Question: I am making simple graph control in 'wpf'. And I can't explain nor fix performance problem: it's too slow compared to winforms. Perhaps I am doing something wrong.
I prepare demo to demonstrate the problem.
Here is test control:
'''
public class Graph : FrameworkElement
{
private Point _mouse;
private Point _offset = new Point(500, 500);
public Graph()
{
Loaded += Graph_Loaded;
}
private void Graph_Loaded(object sender, RoutedEventArgs e)
{
// use parent container with background to receive mouse events too
var parent = VisualTreeHelper.GetParent(this) as FrameworkElement;
if (parent != null)
parent.MouseMove += (s, a) => OnMouseMove(a);
}
protected override void OnRender(DrawingContext context)
{
// designer bugfix
if (DesignerProperties.GetIsInDesignMode(this))
return;
Stopwatch watch = new Stopwatch();
watch.Start();
// generate some big figure (try to vary that 2000!)
var radius = 1.0;
var figures = new List<LineSegment>();
for (int i = 0; i < 2000; i++, radius += 0.1)
{
var segment = new LineSegment(new Point(radius * Math.Sin(i) + _offset.X, radius * Math.Cos(i) + _offset.Y), true);
segment.Freeze();
figures.Add(segment);
}
var geometry = new PathGeometry(new[] { new PathFigure(figures[0].Point, figures, false) });
geometry.Freeze();
var pen = new Pen(Brushes.Black, 5);
pen.Freeze();
context.DrawGeometry(null, pen, geometry);
// measure time
var time = watch.ElapsedMilliseconds;
Dispatcher.InvokeAsync(() =>
{
Window.GetWindow(this).Title = string.Format("{0:000}ms; {1:000}ms", time, watch.ElapsedMilliseconds);
}, DispatcherPriority.Loaded);
}
protected override void OnMouseMove(MouseEventArgs e)
{
base.OnMouseMove(e);
var mouse = e.GetPosition(this);
if (e.LeftButton == MouseButtonState.Pressed)
{
// change graph location
_offset.X += mouse.X - _mouse.X;
_offset.Y += mouse.Y - _mouse.Y;
InvalidateVisual();
}
// remember last mouse position
_mouse = mouse;
}
}
'''
Here is how to use it in xaml:
'''
<Window x:Class="WpfApplication1.MainWindow"
xmlns="http://schemas.microsoft.com/winfx/2006/xaml/presentation"
xmlns:x="http://schemas.microsoft.com/winfx/2006/xaml"
xmlns:local="clr-namespace:WpfApplication1"
Title="MainWindow" Height="350" Width="525" WindowState="Maximized">
<Grid Background="White">
<local:Graph/>
</Grid>
</Window>
'''
Some remarks: control will draw figure, which can be moved by mouse:

It will display 2 measurements in title: first is how long it took for 'OnRender()' to complete and second one is how long actual rendering took (first invoke after render).
Try to vary that '2000': setting '1000' makes comfortable, '3000' is like half-second delay before figure is redrawn (on my PC).
Questions:
1. Is it good to use InvalidateVisual() to update graph offset in MouseMove? And if bad, what is the right technique to invalidate?
2. Freezes, there are many of them without any noticeable effect. Do I need to use them or not?
3. It looks like it takes only 5ms to complete render, but moving subjectively takes much longer (200ms+). Why is that?
And main question is of course performance, why is it so terrible? I could draw few hundred thousands of lines in winform control until it become as sloppy, as mine wpf control does with just 1000... =(
---
I found an answer on last question. Measuring of rendering time doesn't works correctly when moving with mouse. But if window is resized, then second time become '300ms' (on my PC with '2000' figures). So it's not a (first question), but indeed very slow rendering.
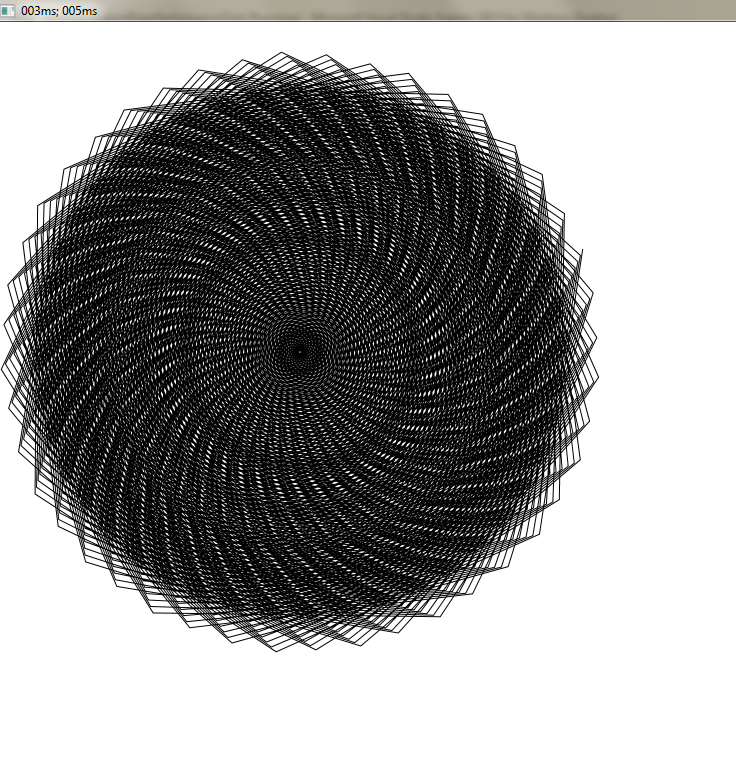
Answer: It's strange and nobody here mentioned, but it is possible to use gdi draw in wpf natively (without <URL>.
I found <URL>.
'''
protected override void OnRender(DrawingContext context)
{
using (var bitmap = new GDI.Bitmap((int)RenderSize.Width, (int)RenderSize.Height))
{
using (var graphics = GDI.Graphics.FromImage(bitmap))
{
// use gdi functions here, to ex.: graphics.DrawLine(...)
}
var hbitmap = bitmap.GetHbitmap();
var size = bitmap.Width * bitmap.Height * 4;
GC.AddMemoryPressure(size);
var image = Imaging.CreateBitmapSourceFromHBitmap(hbitmap, IntPtr.Zero, Int32Rect.Empty, BitmapSizeOptions.FromEmptyOptions());
image.Freeze();
context.DrawImage(image, new Rect(RenderSize));
DeleteObject(hbitmap);
GC.RemoveMemoryPressure(size);
}
}
'''
This approach is capable to draw hundred thousands of lines. Very responsive.
Drawbacks:
- 'DrawImage'- -